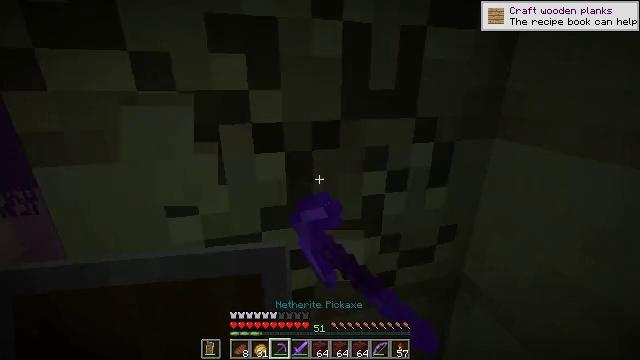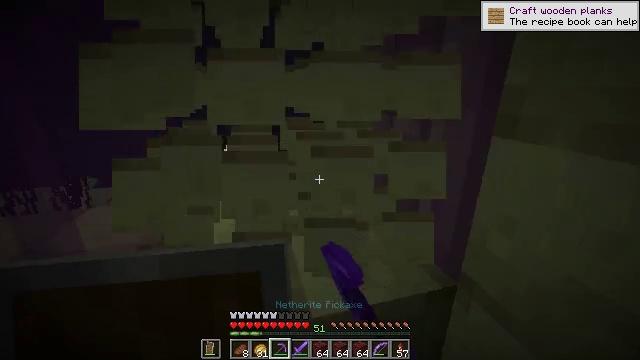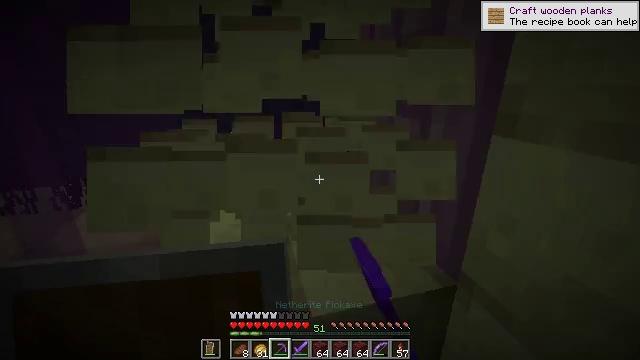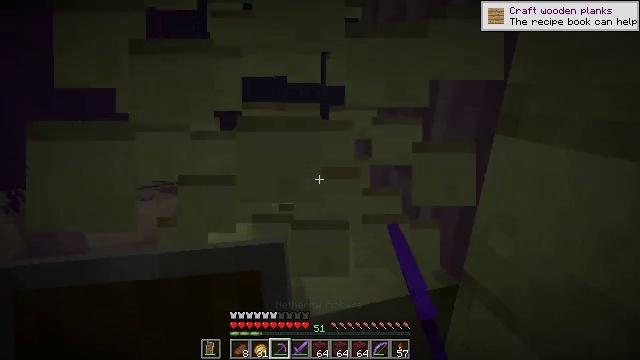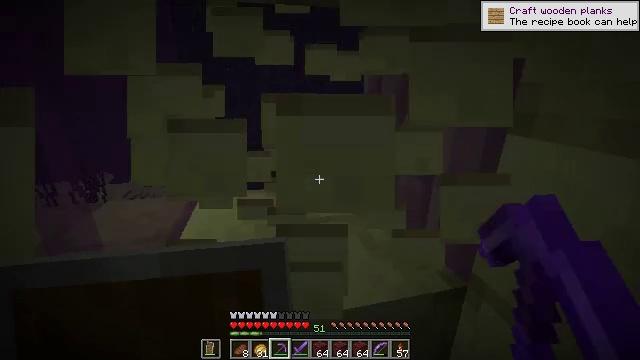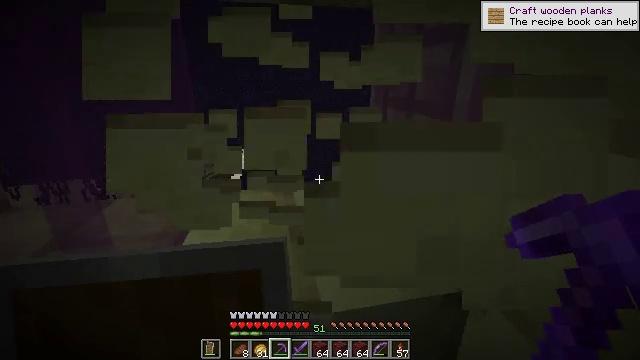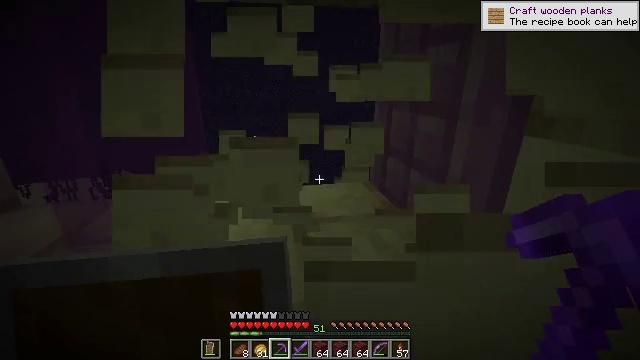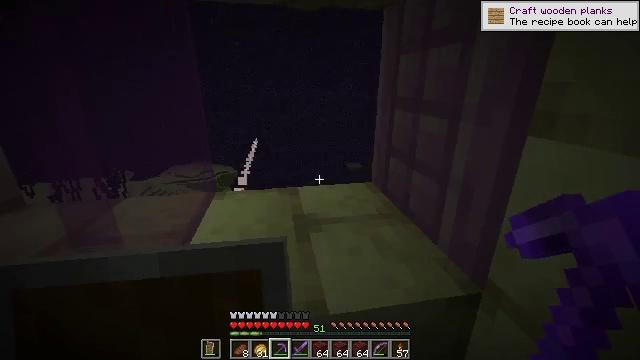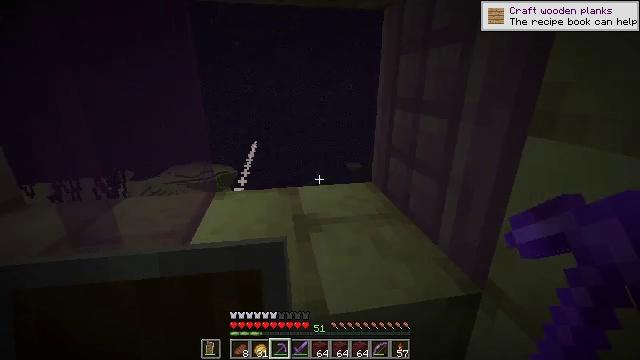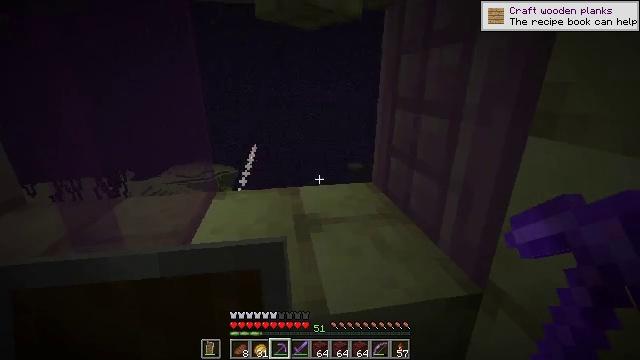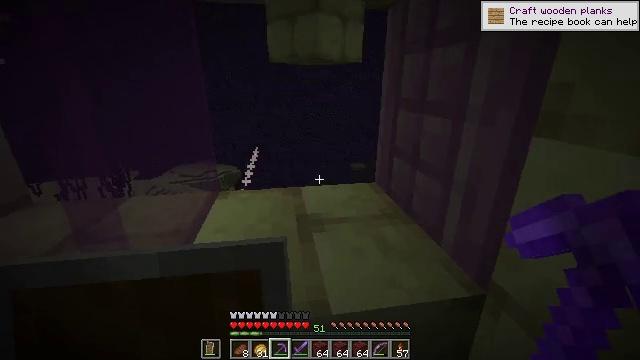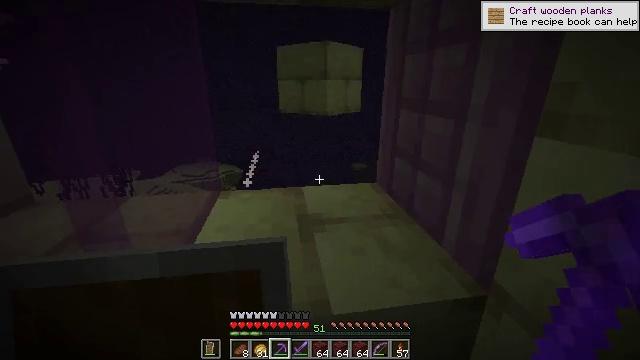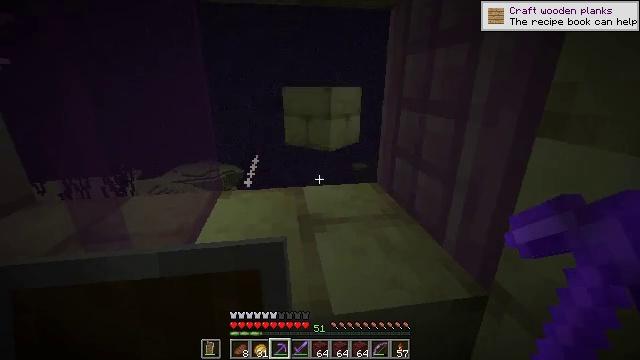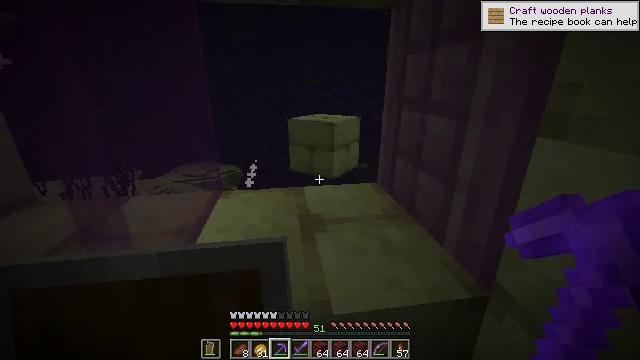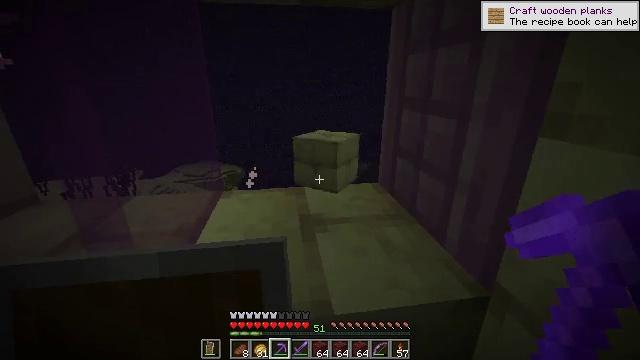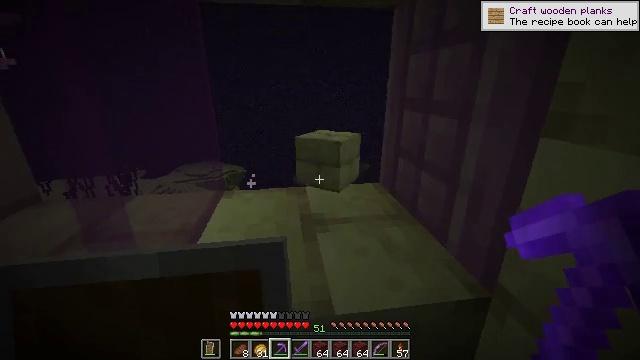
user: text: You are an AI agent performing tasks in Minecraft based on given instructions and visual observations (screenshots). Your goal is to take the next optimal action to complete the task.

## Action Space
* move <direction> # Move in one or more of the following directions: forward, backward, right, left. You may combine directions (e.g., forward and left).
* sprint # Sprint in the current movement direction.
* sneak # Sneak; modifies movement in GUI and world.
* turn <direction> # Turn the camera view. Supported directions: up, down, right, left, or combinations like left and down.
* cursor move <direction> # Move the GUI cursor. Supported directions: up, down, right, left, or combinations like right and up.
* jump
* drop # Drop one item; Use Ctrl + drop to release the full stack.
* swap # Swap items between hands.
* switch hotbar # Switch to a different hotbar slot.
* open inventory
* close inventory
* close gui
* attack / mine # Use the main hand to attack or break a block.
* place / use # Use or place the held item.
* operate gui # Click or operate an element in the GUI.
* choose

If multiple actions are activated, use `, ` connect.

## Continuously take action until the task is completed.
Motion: motion action
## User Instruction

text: Retrieve end stone bricks from the end.
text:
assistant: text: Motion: attack / mine
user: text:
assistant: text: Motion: attack / mine
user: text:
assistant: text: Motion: no_op
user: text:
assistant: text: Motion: turn left
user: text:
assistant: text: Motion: turn left
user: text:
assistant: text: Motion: turn left
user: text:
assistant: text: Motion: no_op
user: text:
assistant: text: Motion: no_op
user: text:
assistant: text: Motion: no_op
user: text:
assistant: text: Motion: no_op
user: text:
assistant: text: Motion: no_op
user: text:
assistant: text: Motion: no_op
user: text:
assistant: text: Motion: no_op
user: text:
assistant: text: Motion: no_op
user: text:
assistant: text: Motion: no_op
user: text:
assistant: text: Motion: no_op
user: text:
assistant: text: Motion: no_op
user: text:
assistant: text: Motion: turn down
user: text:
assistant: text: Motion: turn down
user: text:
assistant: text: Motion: turn down
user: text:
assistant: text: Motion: turn down
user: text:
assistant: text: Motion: turn down
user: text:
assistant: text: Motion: no_op
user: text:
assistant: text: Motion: attack / mine
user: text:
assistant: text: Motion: attack / mine
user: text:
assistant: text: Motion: attack / mine
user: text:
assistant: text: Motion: attack / mine
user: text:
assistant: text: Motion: no_op
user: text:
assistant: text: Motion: no_op
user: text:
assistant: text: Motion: no_op